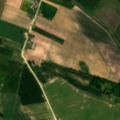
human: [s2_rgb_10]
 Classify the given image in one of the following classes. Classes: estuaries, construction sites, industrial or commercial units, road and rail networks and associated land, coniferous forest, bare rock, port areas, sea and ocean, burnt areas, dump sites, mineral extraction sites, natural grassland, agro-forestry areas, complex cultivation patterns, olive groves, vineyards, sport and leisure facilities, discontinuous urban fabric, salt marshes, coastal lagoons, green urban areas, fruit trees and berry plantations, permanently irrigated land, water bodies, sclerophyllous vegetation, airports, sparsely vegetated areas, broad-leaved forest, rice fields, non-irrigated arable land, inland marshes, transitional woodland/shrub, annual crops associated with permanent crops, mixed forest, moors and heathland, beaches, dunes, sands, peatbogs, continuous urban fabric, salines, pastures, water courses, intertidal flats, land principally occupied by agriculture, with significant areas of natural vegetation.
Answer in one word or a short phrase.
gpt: non-irrigated arable land, broad-leaved forest